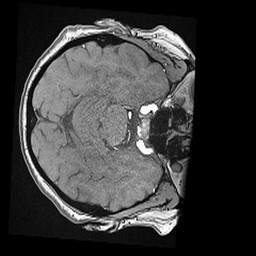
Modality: angio
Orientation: axial
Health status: ill
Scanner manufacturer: siemens
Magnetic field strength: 3 T
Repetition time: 0.023 s
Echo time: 0.00418 s